高一 · 代数
运行如图 1.1.2-40 所示的程序, 则输出 $\mathrm{a}$ 的值是

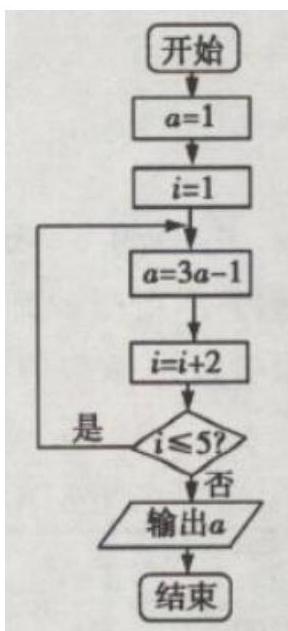
答案: 14
解析: 7.14 第一次循环时, $a=2, i=3$; 第二次循环时, $a=5, i=5$; 第三次循环时,
$a=14, i=7$, 此时应退出循环, 故输出 $a=14$.故答案为:14